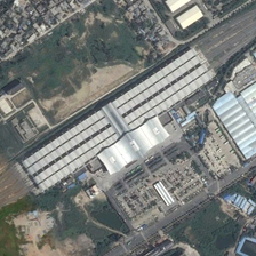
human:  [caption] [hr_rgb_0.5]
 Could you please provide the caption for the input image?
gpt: The city is close to the railway station, with parking lots and green plants.

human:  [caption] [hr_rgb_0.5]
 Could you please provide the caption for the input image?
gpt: The city is close to the railway station, with a parking park and some green plants.

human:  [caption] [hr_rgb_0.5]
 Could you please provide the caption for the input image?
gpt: A town near the railway station has parking lots and some green plants.

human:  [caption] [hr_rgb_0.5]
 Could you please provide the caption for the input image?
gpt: a crammed parking lot stands outside this railway station with grey roof .

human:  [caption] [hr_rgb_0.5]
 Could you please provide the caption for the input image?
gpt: The city near the railway station has parking lots and green plants.